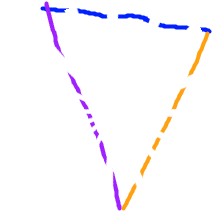
Shape: triangle